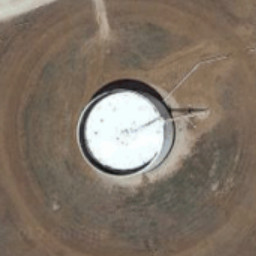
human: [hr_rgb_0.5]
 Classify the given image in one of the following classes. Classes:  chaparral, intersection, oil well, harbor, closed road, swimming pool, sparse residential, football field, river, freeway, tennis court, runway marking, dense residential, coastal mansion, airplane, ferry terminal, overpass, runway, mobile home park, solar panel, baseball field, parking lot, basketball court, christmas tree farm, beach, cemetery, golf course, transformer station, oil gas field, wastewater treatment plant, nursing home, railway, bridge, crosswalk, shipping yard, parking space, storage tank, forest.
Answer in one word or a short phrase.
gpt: storage tank